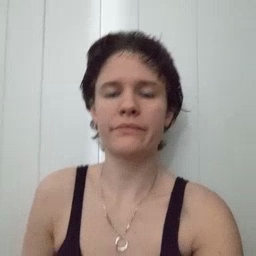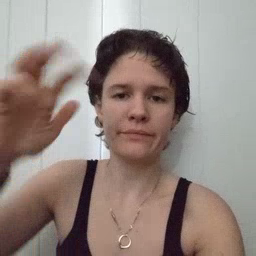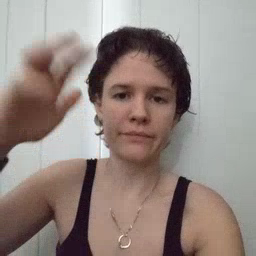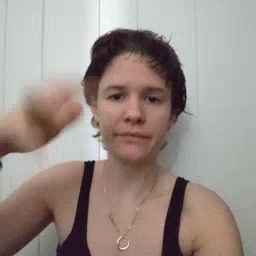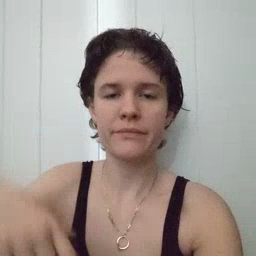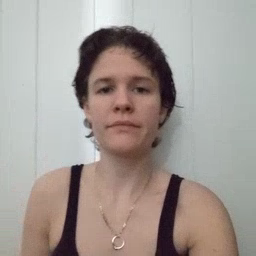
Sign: rain